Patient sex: M
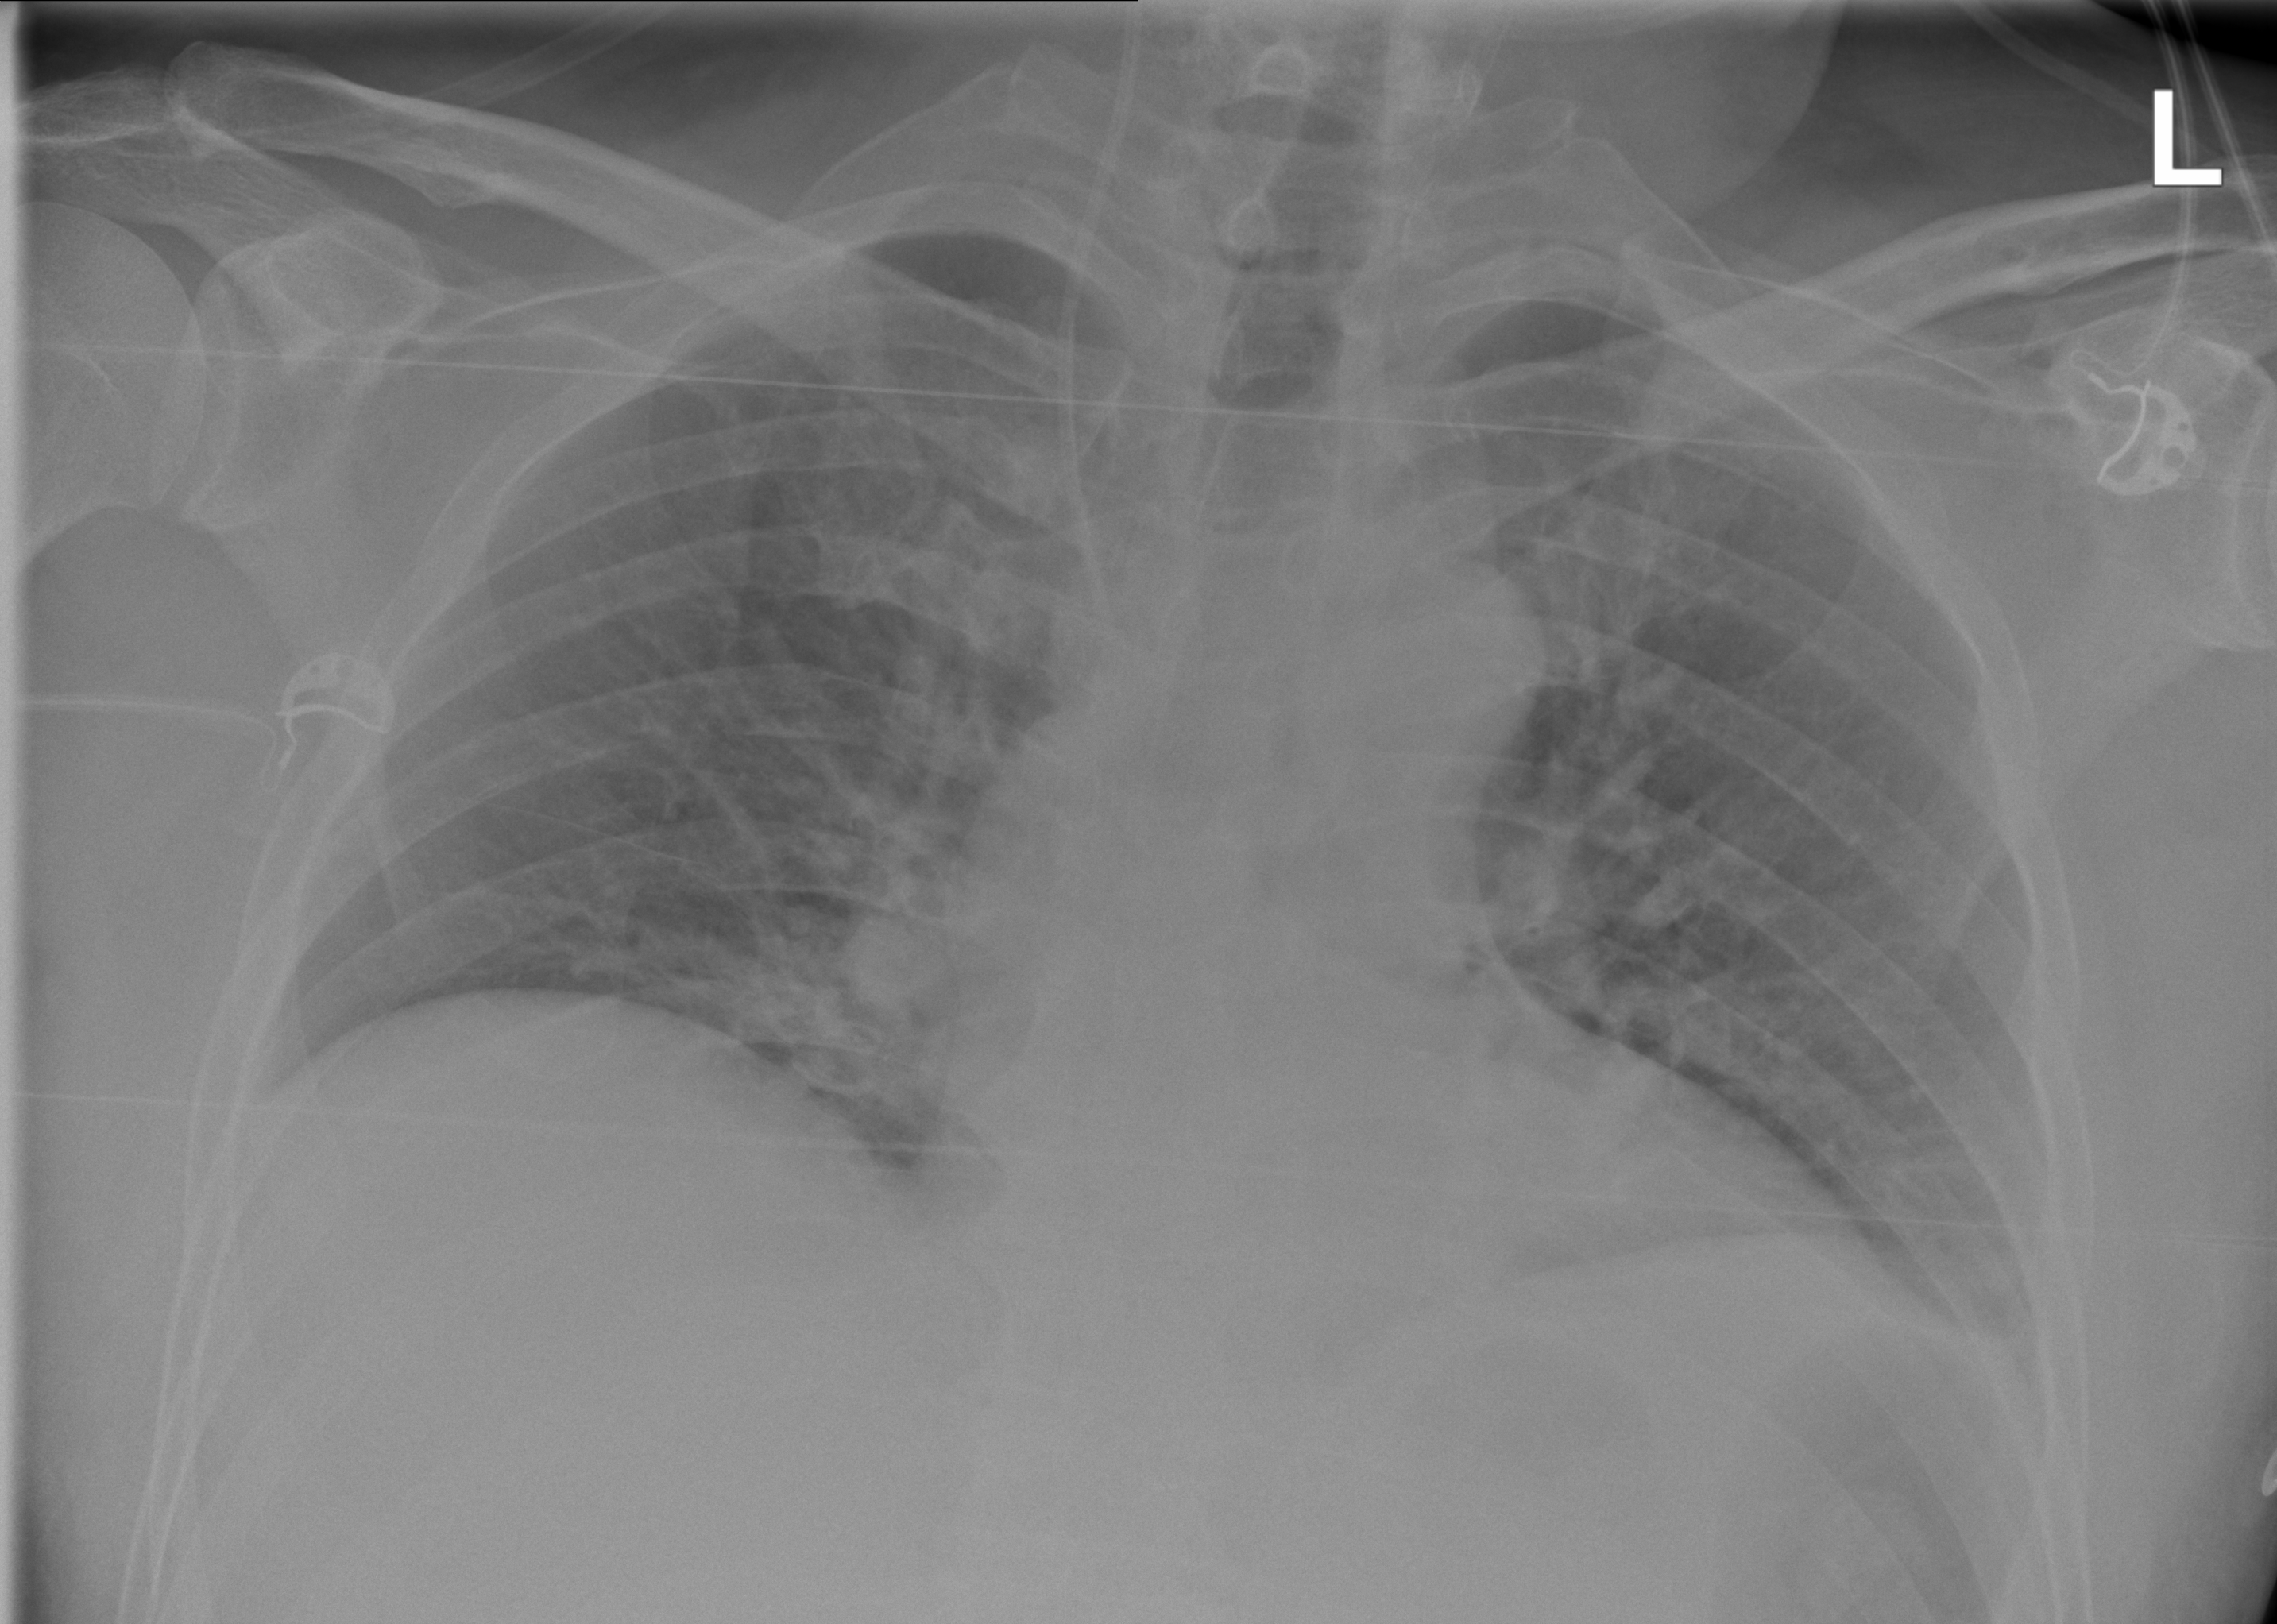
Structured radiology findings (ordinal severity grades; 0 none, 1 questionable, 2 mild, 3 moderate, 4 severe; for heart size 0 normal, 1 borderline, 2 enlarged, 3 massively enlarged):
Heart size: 0
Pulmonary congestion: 2
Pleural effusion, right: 0
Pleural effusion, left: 2
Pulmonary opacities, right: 2
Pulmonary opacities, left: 2
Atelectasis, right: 0
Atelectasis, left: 2